Field crop: maize
Growth stage: 2
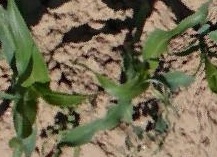
Species: maize